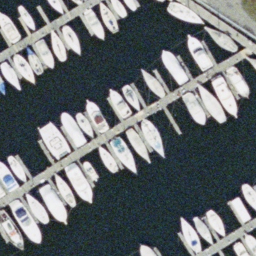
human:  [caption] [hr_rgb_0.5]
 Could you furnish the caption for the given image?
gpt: Lots of boats docked neatly at the harbor .

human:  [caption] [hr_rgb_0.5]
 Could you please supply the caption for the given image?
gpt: Lots of boats docked at the harbor and the water is deep blue .

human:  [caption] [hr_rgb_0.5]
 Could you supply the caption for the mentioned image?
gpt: Many boats docked neatly at the harbor and some positions are free .

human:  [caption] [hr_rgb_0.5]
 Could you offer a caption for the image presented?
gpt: Many boats docked neatly at the harbor and the water is deep blue .

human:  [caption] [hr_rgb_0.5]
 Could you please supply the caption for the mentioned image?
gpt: Lots of boats docked neatly at the harbor and some positions are free .